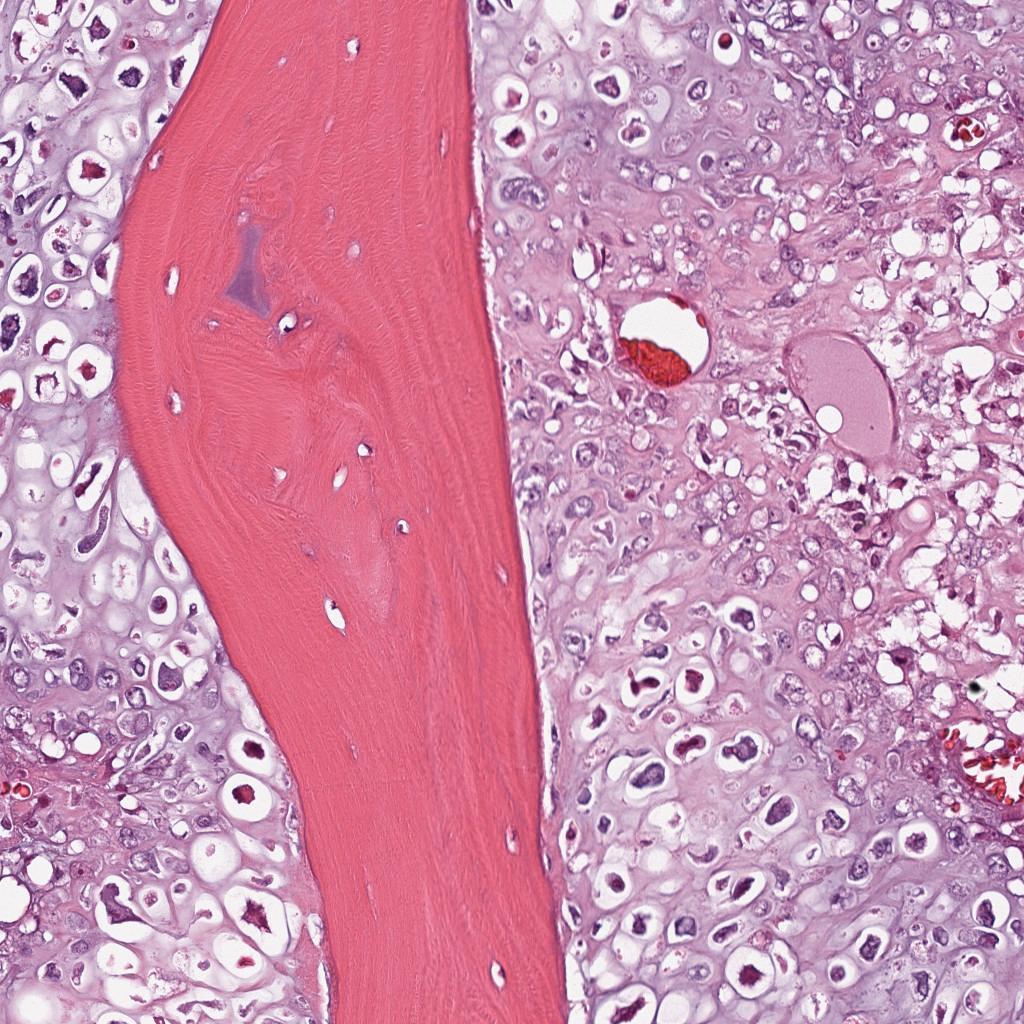
Label: Viable